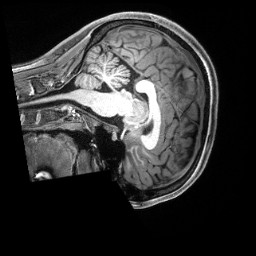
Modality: T1w
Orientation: sagittal
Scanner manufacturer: siemens
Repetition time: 2.5 s
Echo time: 0.00231 s